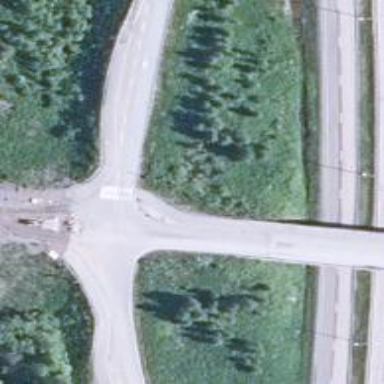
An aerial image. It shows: Trunk link highway.